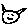
Label: cat